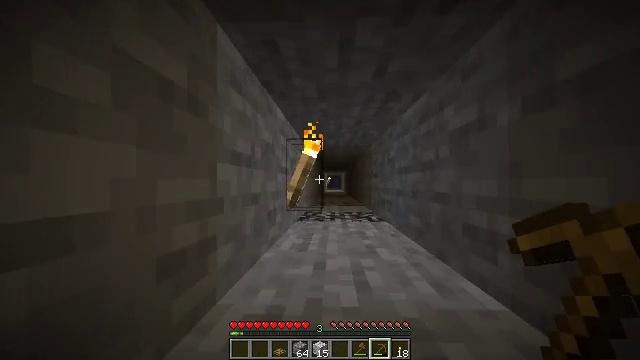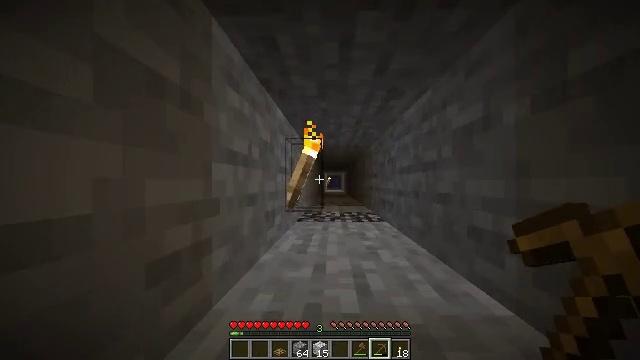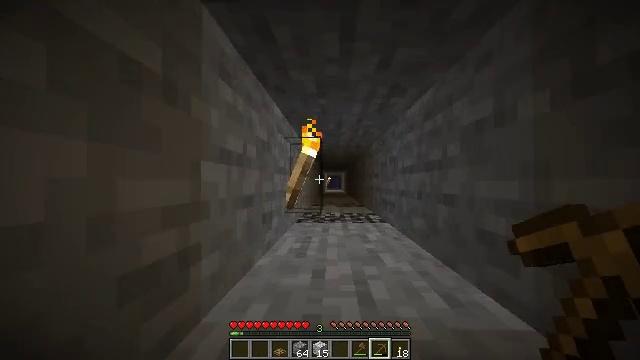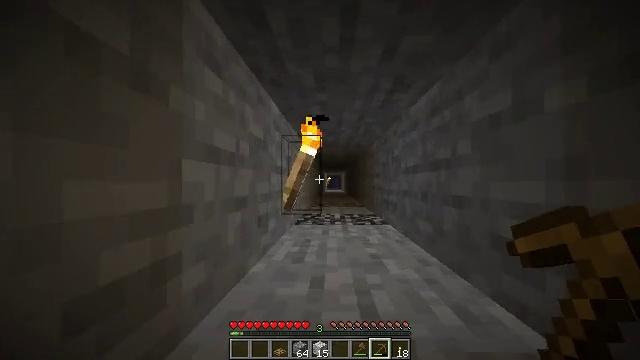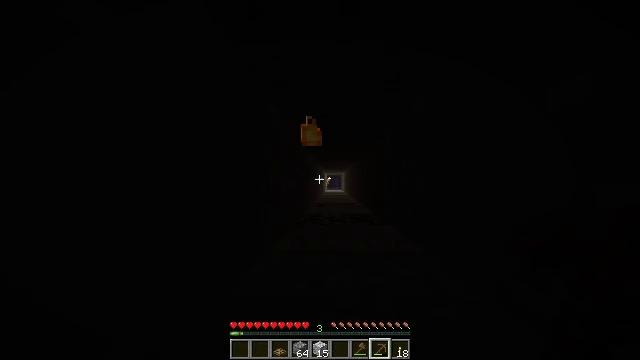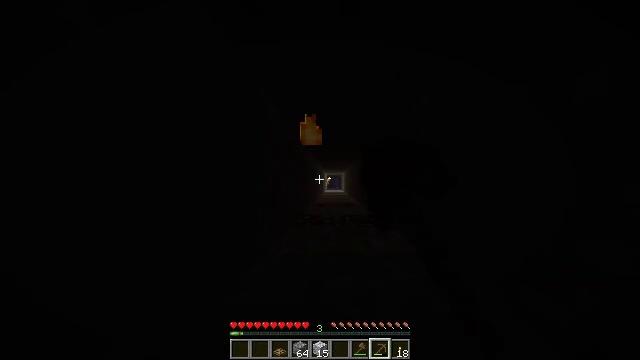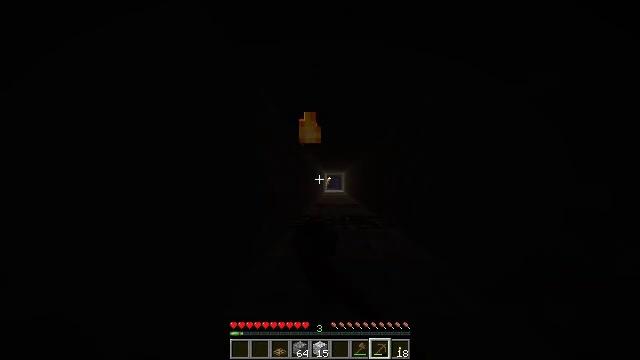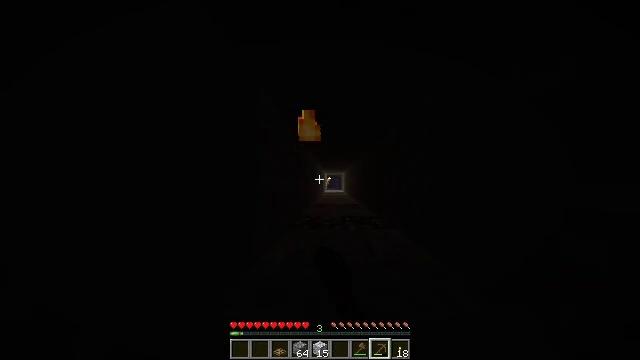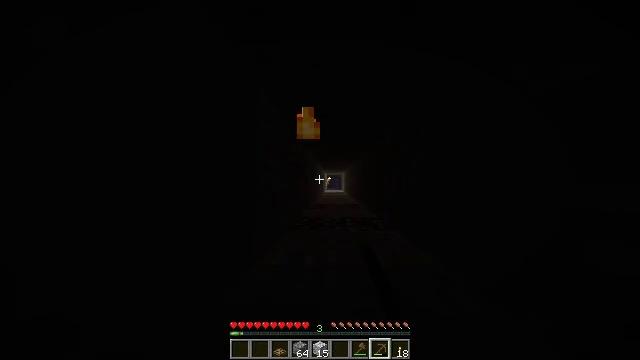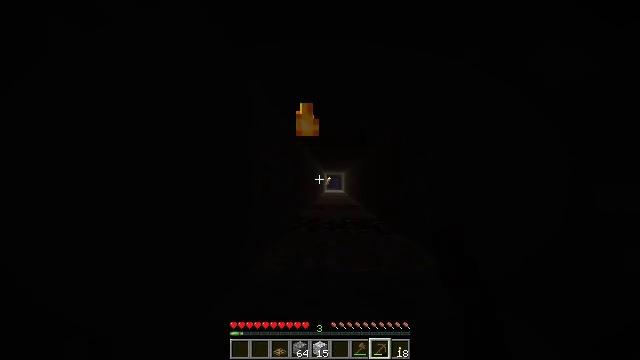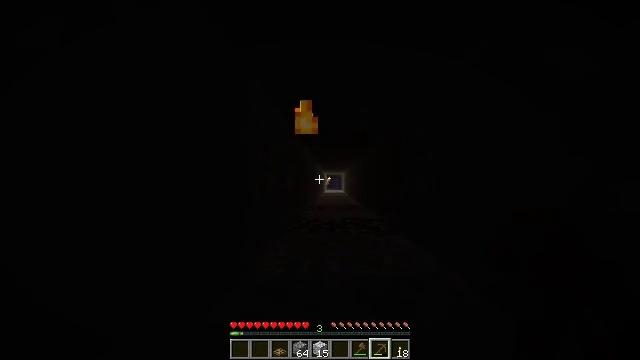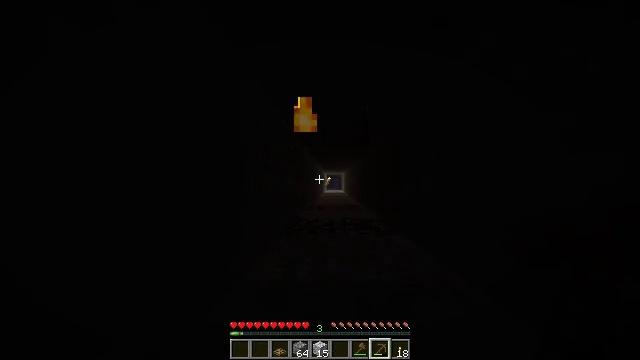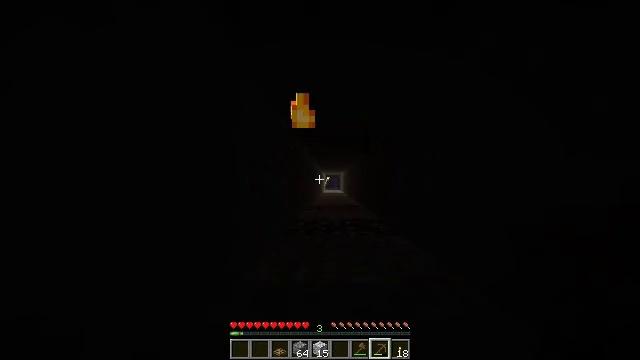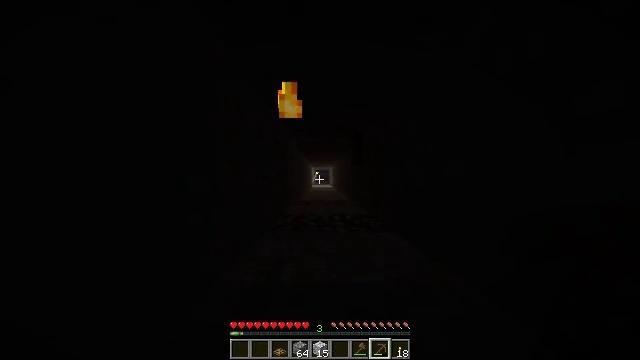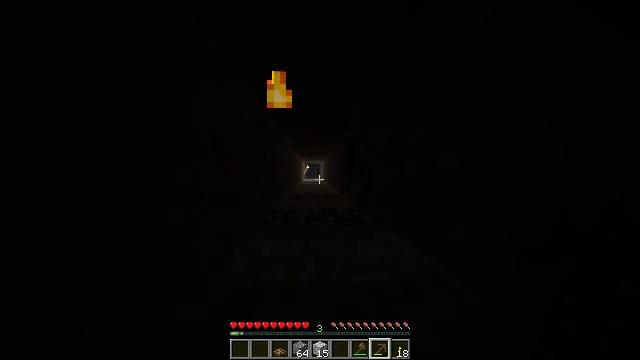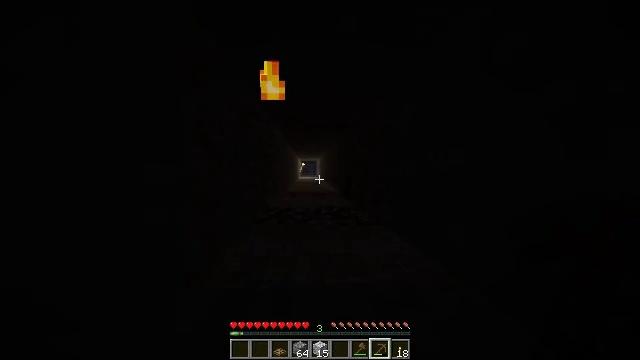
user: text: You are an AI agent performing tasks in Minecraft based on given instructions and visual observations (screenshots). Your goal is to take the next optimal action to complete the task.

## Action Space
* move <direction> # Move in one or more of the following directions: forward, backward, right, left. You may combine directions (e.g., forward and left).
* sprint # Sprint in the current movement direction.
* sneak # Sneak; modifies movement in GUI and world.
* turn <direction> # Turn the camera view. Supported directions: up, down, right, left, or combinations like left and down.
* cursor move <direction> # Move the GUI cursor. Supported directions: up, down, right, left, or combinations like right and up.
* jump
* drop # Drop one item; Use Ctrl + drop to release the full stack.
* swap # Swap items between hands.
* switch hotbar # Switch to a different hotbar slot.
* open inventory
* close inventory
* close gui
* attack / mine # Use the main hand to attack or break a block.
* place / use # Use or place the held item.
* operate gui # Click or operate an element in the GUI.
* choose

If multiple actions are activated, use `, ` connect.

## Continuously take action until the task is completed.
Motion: motion action
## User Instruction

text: Mine the wall torch to remove it.
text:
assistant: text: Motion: move forward
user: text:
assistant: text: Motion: move forward
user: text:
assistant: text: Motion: move forward
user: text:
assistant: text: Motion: move forward, attack / mine
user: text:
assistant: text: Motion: move forward, attack / mine
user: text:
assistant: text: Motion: move forward, attack / mine
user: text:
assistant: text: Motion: move forward
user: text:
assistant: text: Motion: move forward
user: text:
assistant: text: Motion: move forward
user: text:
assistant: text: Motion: move forward
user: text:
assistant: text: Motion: move forward
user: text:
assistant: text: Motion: move forward
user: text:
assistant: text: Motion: move forward, turn right and down
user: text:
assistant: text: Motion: move forward, turn right and down
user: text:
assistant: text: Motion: move forward
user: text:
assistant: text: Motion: move forward
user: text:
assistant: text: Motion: move forward
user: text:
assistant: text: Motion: move forward
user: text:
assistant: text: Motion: move forward
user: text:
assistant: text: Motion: move forward
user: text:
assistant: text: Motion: move forward
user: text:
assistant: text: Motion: move forward
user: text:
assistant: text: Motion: move forward
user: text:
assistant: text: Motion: move forward
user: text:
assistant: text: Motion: move forward
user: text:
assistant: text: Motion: move forward
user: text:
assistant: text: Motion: move forward
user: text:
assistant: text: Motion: move forward
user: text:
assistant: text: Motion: move forward
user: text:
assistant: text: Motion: move forward